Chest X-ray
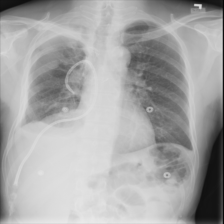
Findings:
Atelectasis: negative
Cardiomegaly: negative
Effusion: negative
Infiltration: negative
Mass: negative
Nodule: negative
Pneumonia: negative
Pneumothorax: negative
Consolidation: negative
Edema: negative
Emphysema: negative
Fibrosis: negative
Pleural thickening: negative
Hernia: negative